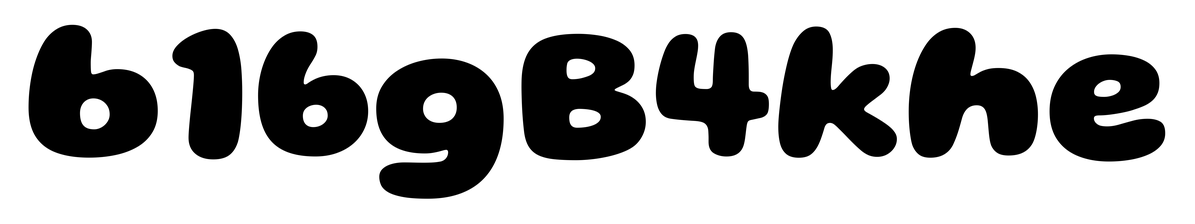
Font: Gluten_ExtraBold